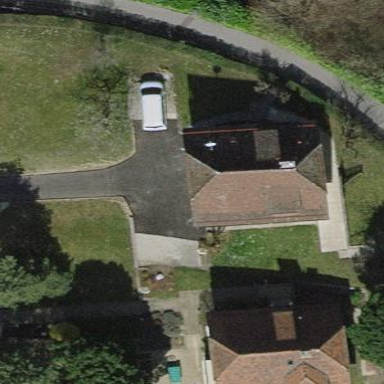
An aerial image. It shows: Detached building with mansard roof.